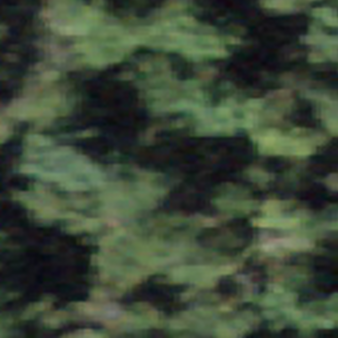
Label: other